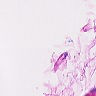
Metastatic tissue present: no